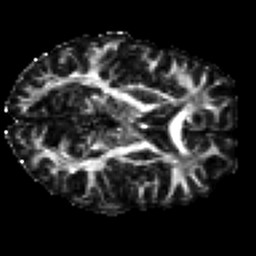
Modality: FA
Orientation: axial
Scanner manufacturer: siemens
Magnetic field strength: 3 T
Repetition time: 7.8 s
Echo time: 0.09 s